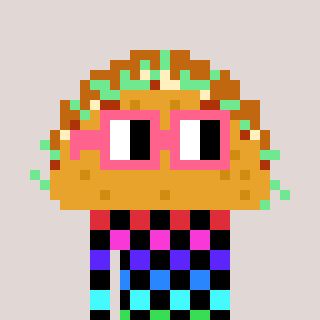
a pixel art character with square pink glasses, a taco-shaped head and a peachy-colored body on a warm background